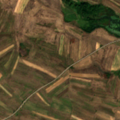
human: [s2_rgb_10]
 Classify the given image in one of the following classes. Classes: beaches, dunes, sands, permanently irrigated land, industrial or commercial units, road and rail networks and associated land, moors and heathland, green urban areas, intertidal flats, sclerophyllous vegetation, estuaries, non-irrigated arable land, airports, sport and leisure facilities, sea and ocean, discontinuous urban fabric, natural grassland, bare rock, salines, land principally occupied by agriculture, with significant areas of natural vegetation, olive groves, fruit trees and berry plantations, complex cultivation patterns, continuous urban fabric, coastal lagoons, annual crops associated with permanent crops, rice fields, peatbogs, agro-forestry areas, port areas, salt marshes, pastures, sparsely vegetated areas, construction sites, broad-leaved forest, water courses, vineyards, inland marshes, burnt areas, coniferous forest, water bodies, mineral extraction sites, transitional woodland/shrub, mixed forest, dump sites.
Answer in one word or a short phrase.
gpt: complex cultivation patterns, land principally occupied by agriculture, with significant areas of natural vegetation, water courses